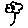
Label: flower